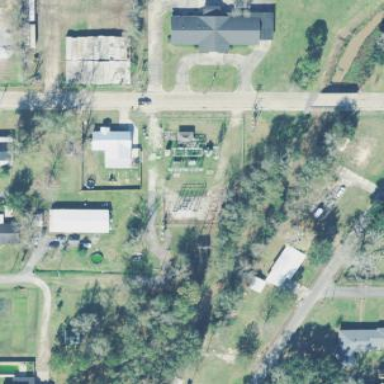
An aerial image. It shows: Outdoor distribution level power substation.